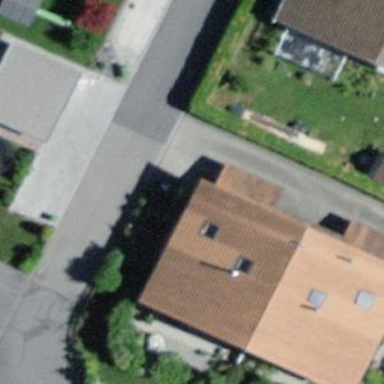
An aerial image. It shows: Residential building.